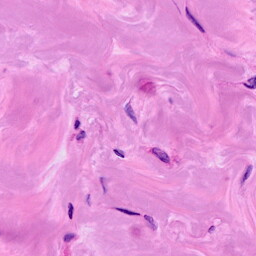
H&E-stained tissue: Breast